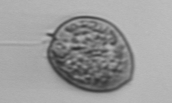
Label: Prorocentrum